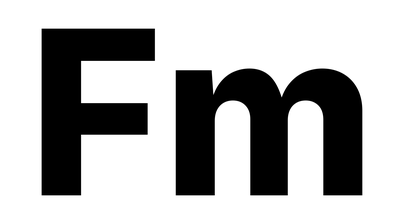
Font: Inter_ExtraBold